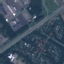
Land use / land cover: Highway